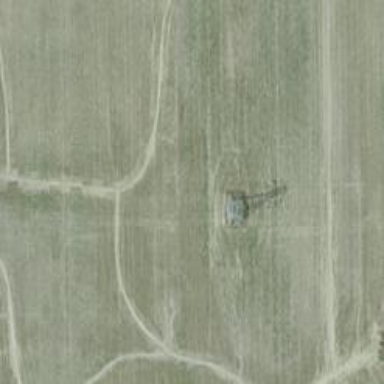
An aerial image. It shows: Power tower.